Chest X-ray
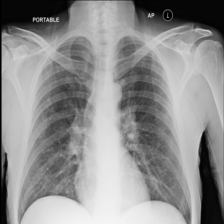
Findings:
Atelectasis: negative
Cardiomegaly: negative
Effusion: negative
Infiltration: negative
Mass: negative
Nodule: negative
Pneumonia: negative
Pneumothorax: negative
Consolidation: negative
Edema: negative
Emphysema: negative
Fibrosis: negative
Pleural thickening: negative
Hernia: negative